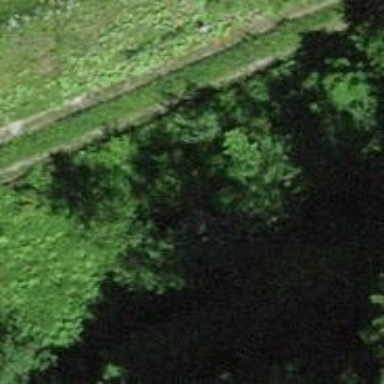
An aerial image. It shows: Ditch in the surroundings.